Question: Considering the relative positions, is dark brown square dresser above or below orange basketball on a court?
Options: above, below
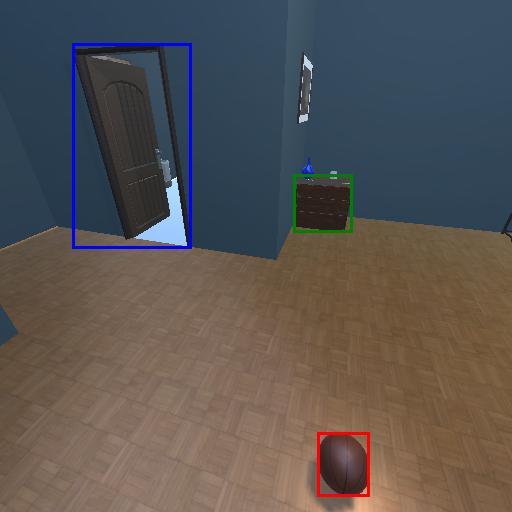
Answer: above